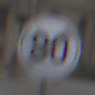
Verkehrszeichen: EndeGeschwindigkeit80
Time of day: Midday
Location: Outdoor (Urban)
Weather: Overcast
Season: NotSpecified
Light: Natural